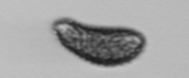
Label: Pseudochattonella_farcimen